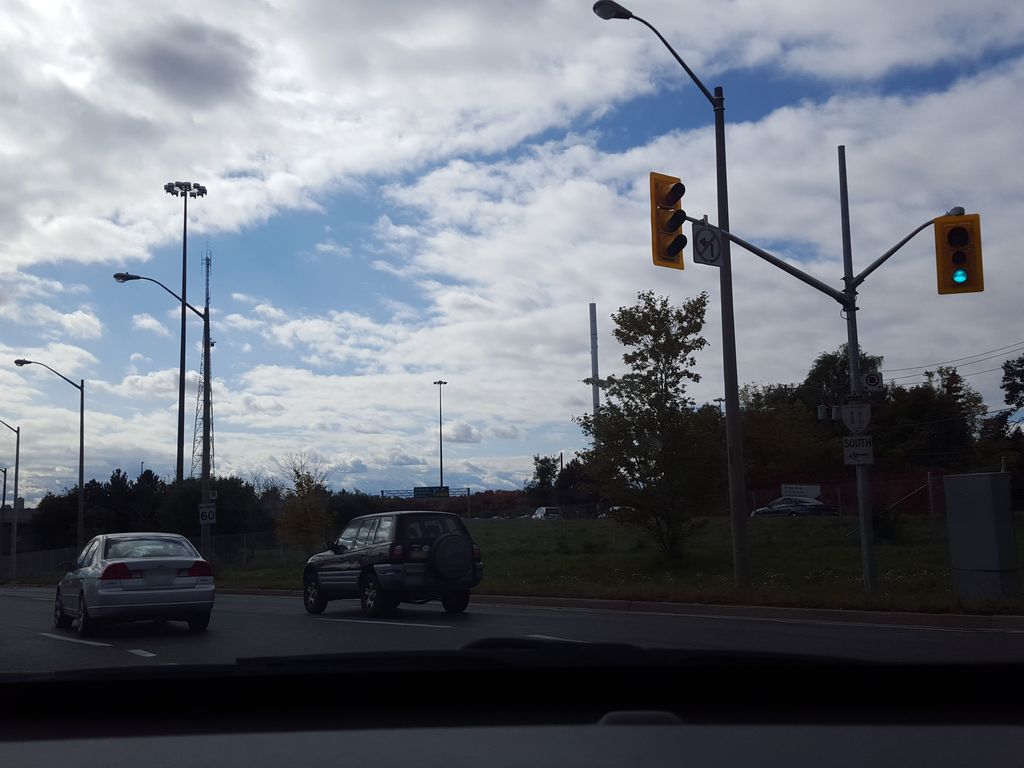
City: toronto